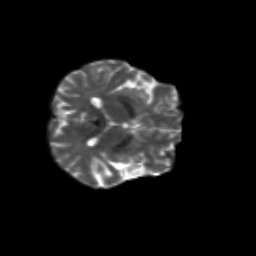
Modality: T2w
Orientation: axial
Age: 56
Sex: female
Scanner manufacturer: siemens
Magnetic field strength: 3 T
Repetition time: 4.71 s
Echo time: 0.0906 s